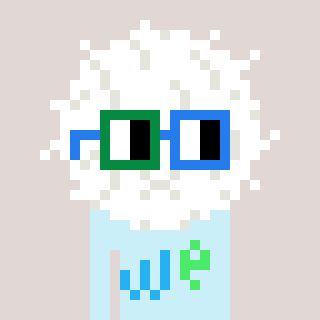
a pixel art character with square green and blue glasses, a cottonball-shaped head and a cold-colored body on a warm background